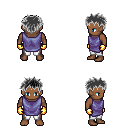
a pixel art fantasy rpg character, male body template, human, dark skin, chain tabard jacket, white pants, gray bedhead hairstyle, gold gloves, four views (front, back, left, right), 2x2 character sprite sheet, small pixel art, hard edges, no anti-aliasing